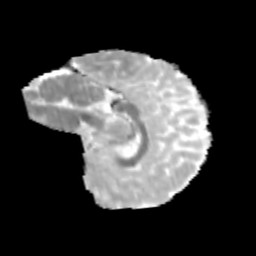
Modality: MD
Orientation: sagittal
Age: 10
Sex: male
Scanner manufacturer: siemens
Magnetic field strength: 3 T
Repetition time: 3.8 s
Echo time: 0.07 s